Question: How can I remove dafult button to place my custom button in navbar? Problem at the moment is that my custom button is over default button.
Please take a look at the screenshot and it will be more clear.
I'm getting this with following code:
'''
- (void)viewDidLoad
{
UIImage *menuImage = [UIImage imageNamed:@"barMenuButton.png"];
UIBarButtonItem *addButton = [[UIBarButtonItem alloc] initWithImage:menuImage style:UIBarButtonItemStylePlain target:self action:@selector(ShowLeftMenu:)];
[self.navigationItem setRightBarButtonItem:addButton];
}
'''
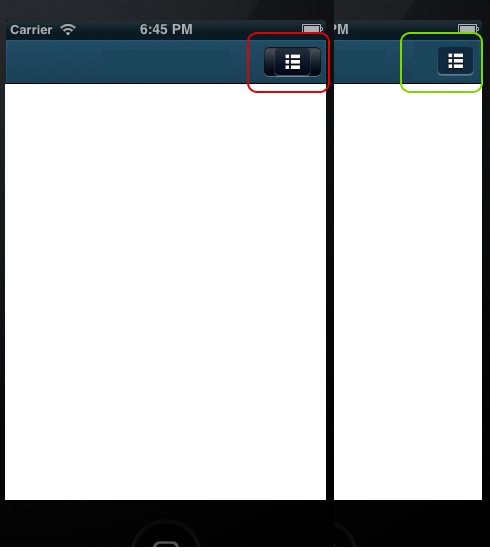
Answer: This will fix your problem:
'''
UIImage *menuImage = [UIImage imageNamed:@"barMenuButton.png"];
UIButton* button = [UIButton buttonWithType:UIButtonTypeCustom];
button.frame = CGRectMake(0, 0, 100, 40);
[button setImage:menuImage forState:UIControlStateNormal];
UIBarButtonItem *addButton = [[UIBarButtonItem alloc] initWithCustomView:button];
[addButton setAction:@selector(ShowLeftMenu:)];
[self.navigationItem setRightBarButtonItem:addButton];
'''